Field crop: tomato
Growth stage: 1
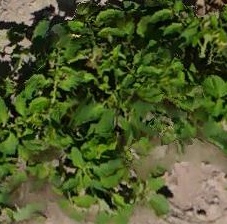
Species: tomato